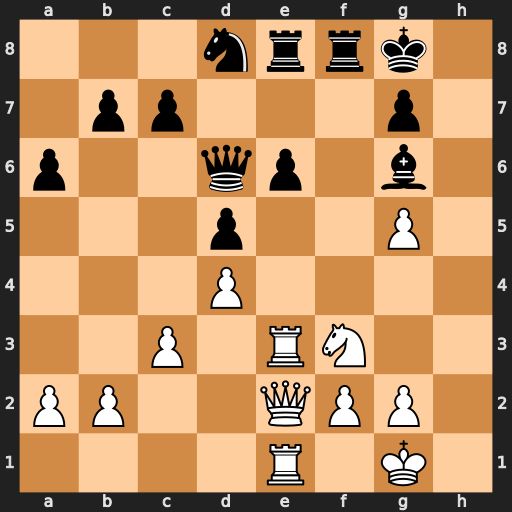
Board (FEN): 3nrrk1/1pp3p1/p2qp1b1/3p2P1/3P4/2P1RN2/PP2QPP1/4R1K1
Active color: w
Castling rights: -
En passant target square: -
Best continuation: Ne5 Rf5 Nxg6